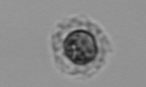
Label: Emiliania_huxleyi